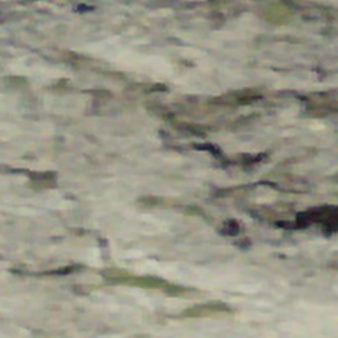
Label: other